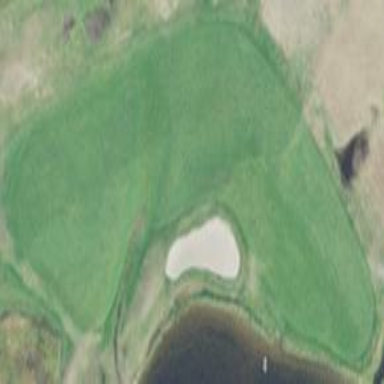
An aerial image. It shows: Area of rough grass used for golf.